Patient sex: F
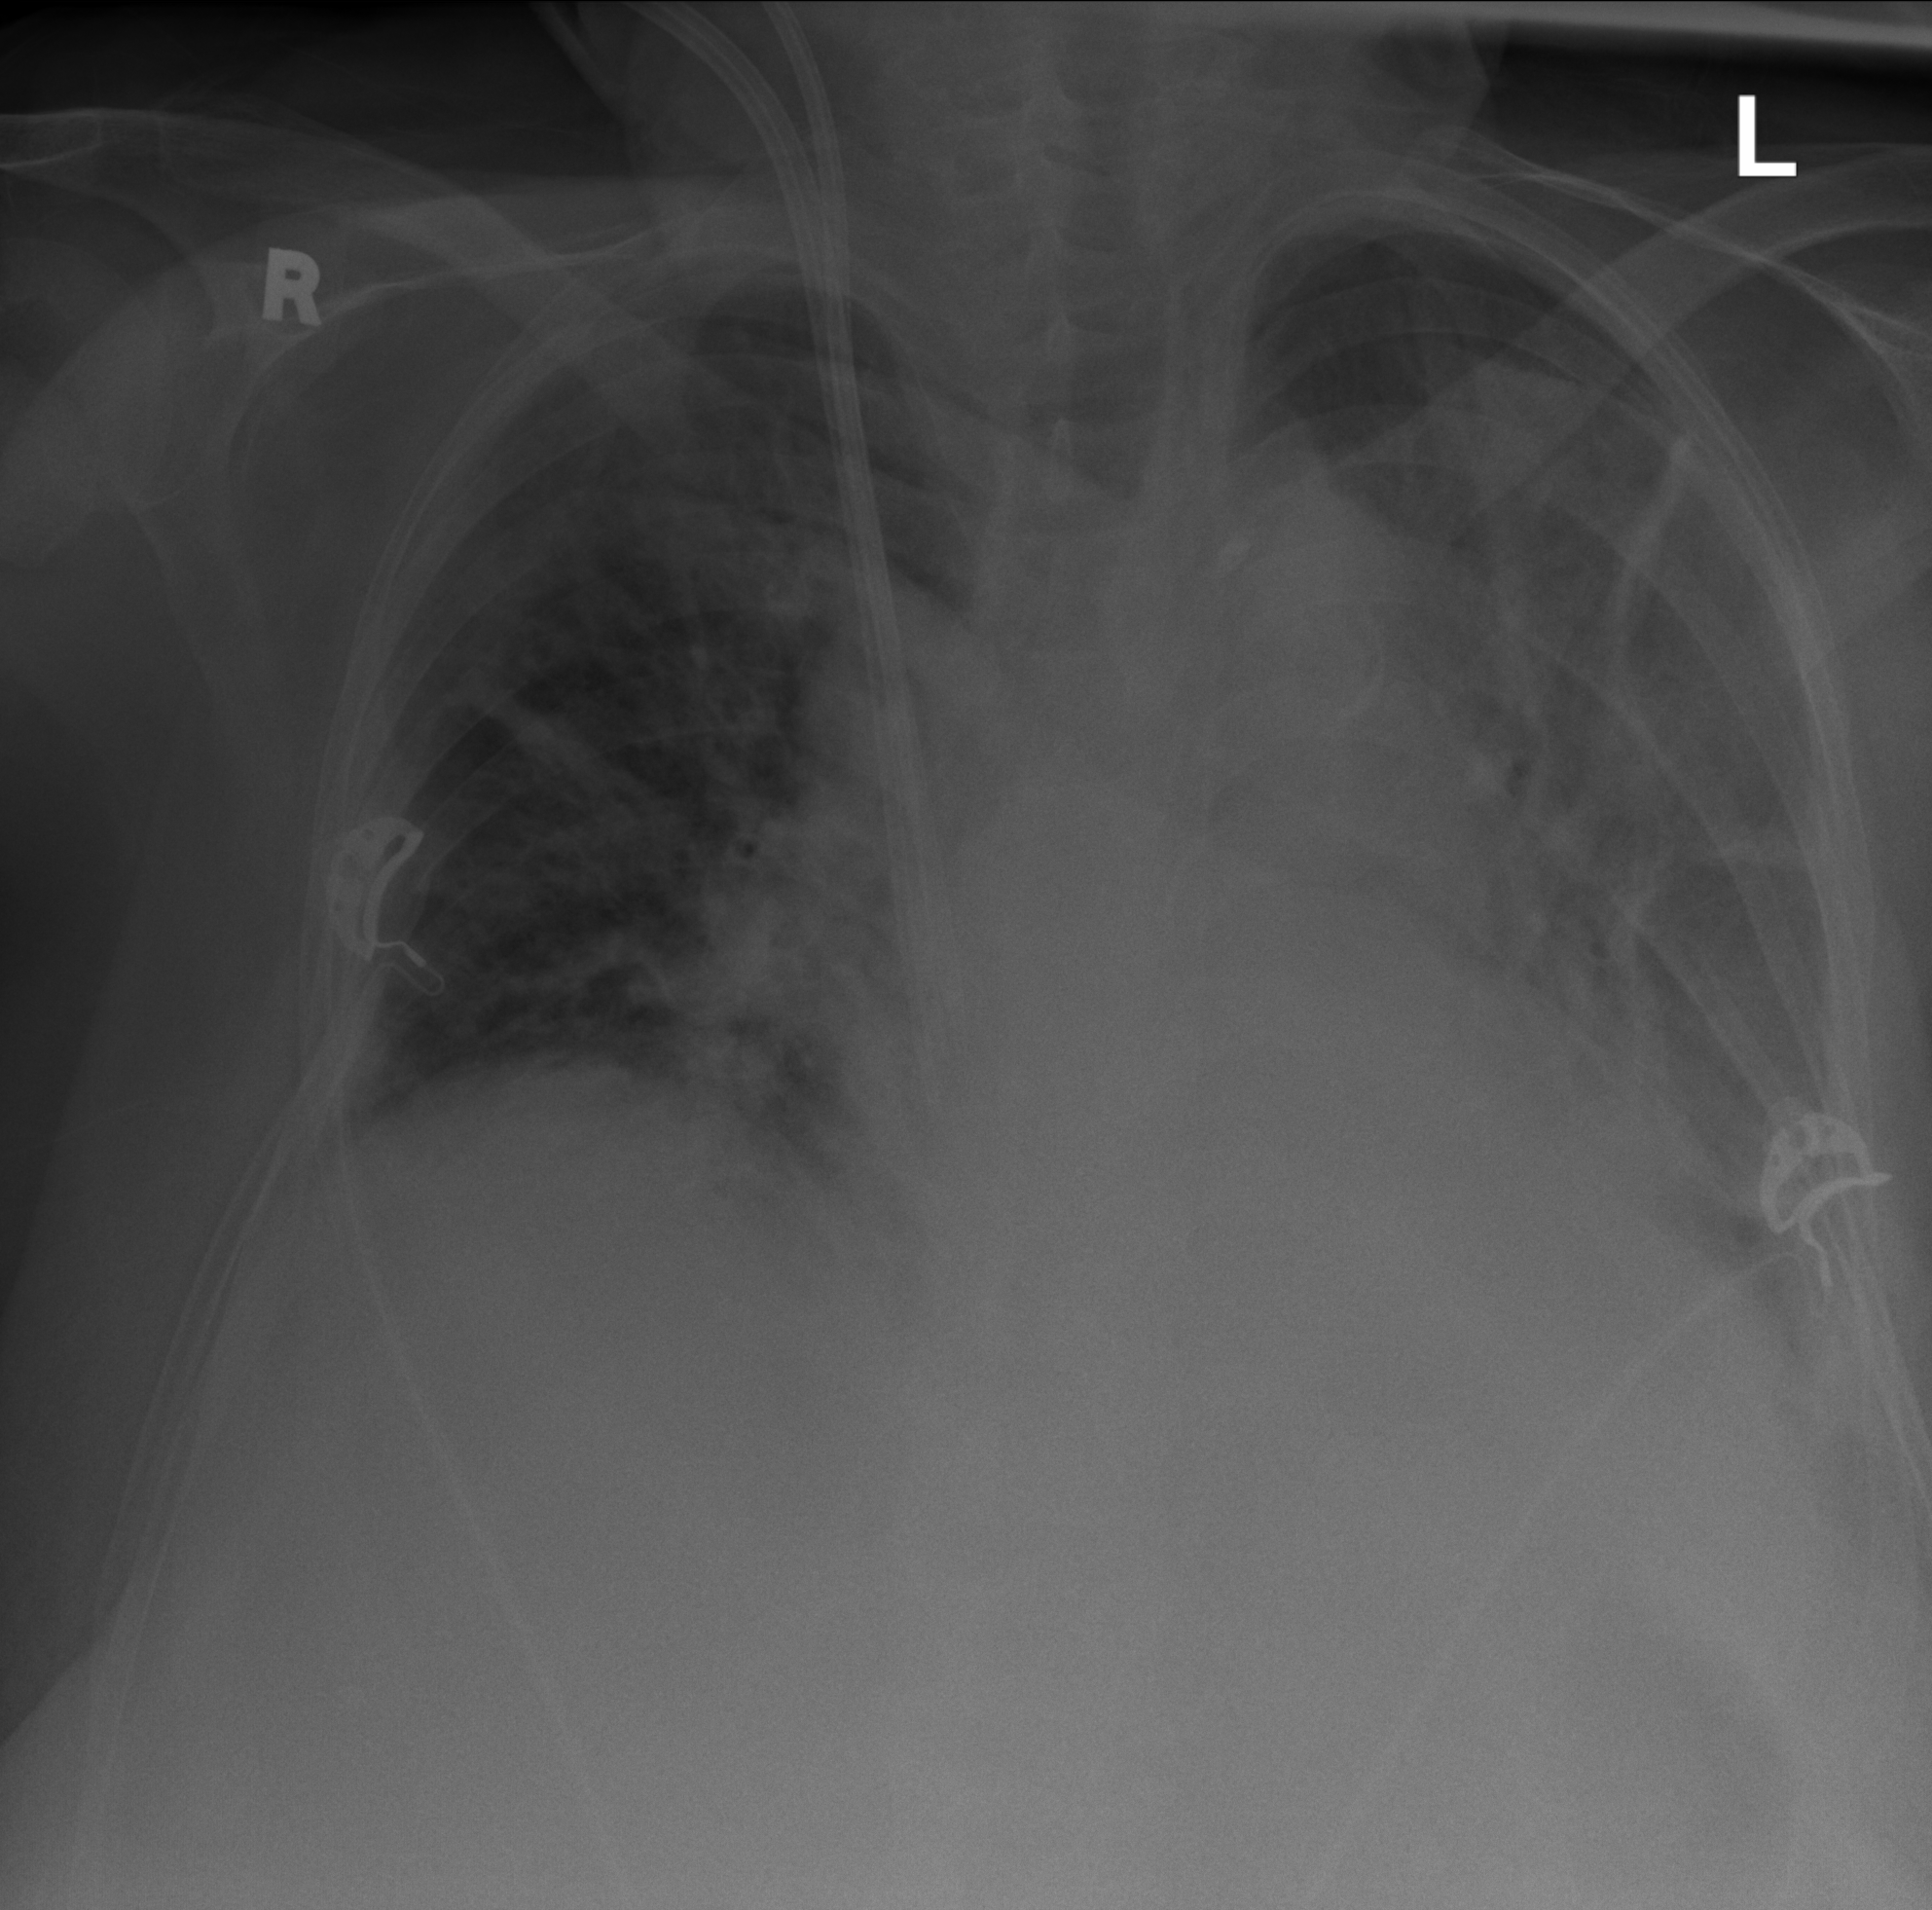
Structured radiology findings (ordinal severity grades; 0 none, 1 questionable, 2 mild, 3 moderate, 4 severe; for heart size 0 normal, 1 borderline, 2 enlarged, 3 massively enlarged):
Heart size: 2
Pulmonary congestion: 3
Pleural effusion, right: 2
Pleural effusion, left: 2
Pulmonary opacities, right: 3
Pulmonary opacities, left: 4
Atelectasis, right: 3
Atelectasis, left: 3